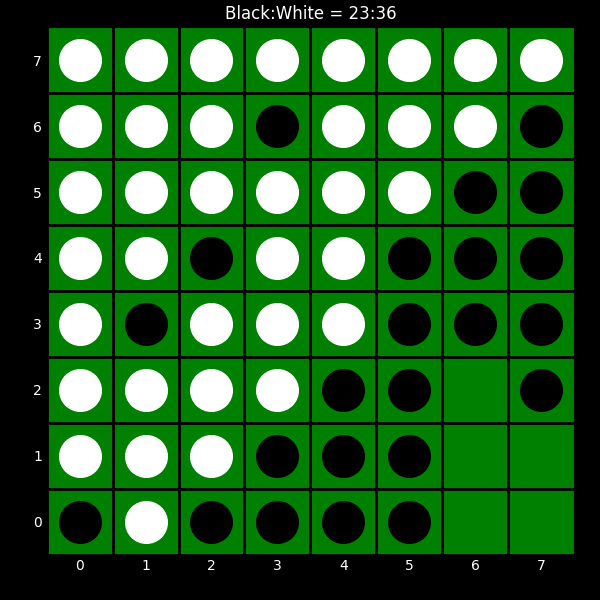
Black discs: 23
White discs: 36